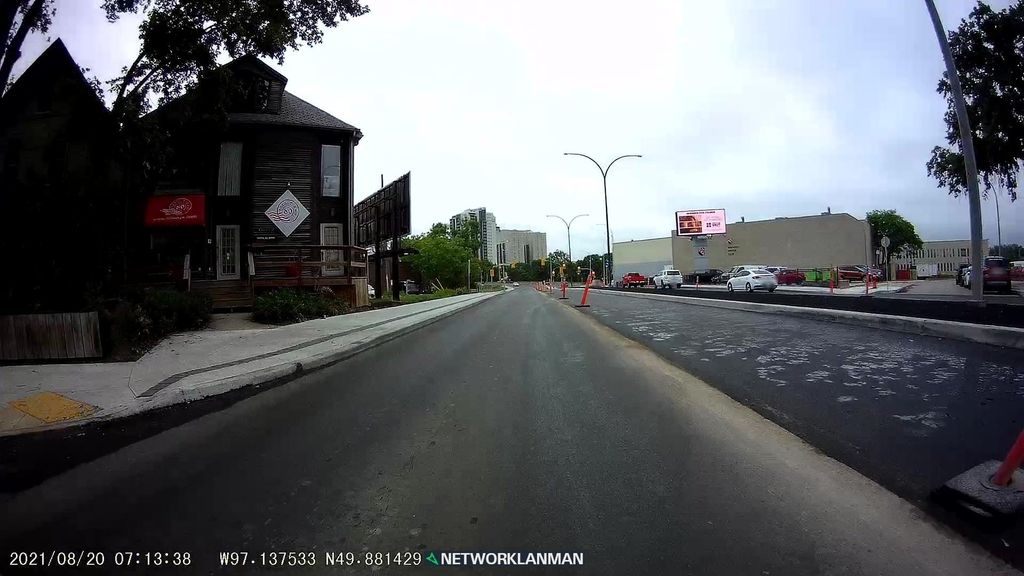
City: winnipeg